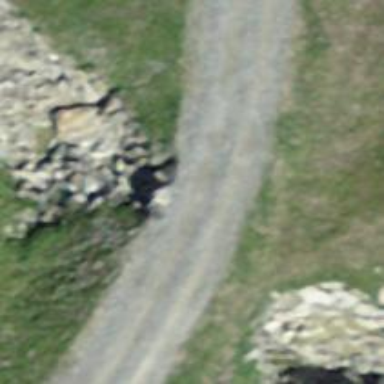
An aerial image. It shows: Culvert tunnel.